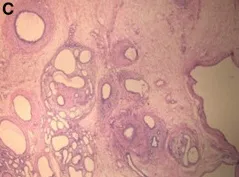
(C) Background renal parenchyma showing microcystic dilated tubules, strangled by concentric layers of spindled mesenchymal cells.
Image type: pathology (pas)